Question: After updating to 'green lock' for some of my 'https' connections (domains hosted by me) has turned to be one with 'yellow triangle' on it.
When clicking for additional details, it returns the following :

The certificates are up to date and valid until late and shown correctly (green) in all other browsers including Chrome up until version '38'.
There is nothing that was tweaked/changed recently, neither on Apache server nor SSL certificates.
Something has been changed on Chrome but and ?
How do I to prevent possible problems?
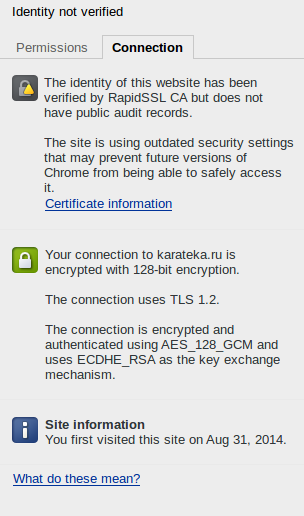
Answer: Google recently made an announcement, in stark contrast to Microsoft's plan, that they are implementing their own SHA-1 sunsetting timeline, which will begin on September 26th 2014.
First, let's understand what SHA-1 does. Both SHA-1 and its successor, SHA-2, are specific types of signing algorithms. Signing algorithms are used as part of the identity validation role that SSL certificates perform. They are mathematical functions (referred to as a "hash") which, when performed, should calculate a persistent and unique value for each file. So, for instance, the Word doc this text is stored in has a unique SHA-1 hash value. If I change a single part of this file - add an extra period somewhere, change a letter, etc. - it will produce a different SHA-1 hash value.
When a certificate is downloaded from a server to the client's browser, a hash is taken of it. The type of hash taken (SHA-1, SHA-2, MD5, etc.) depends on how the certificate is signed. The hash calculated by the browser is compared to the hash value provided by the server, which has been verified by the Certificate Authority (CA) at the time of issuance. If they match, the identity of the certificate and server are verified.
Google's policy involves three distinct steps, the first beginning on . On this date, only customers with SHA-1 signed certificates expiring in 2017 are affected. However, the amount of affected certificates , and again in Q1 2015. The full details on what certificates are affected is in the below section, "The Nitty Gritty."
Certificates are affected if they meet the any of the following criteria:
- - -
SHA-1 signed certificates expiring on or after January 1st, 2017 will be treated as "secure, but with minor errors" and will receive the yellow triangle padlock.

SHA-1 signed certificates expiring on or after June 1st, 2016 to December 31st, 2016 are treated as above. Certificates expiring after January 1st, 2017 are treated as "neutral, lacking security." These certificates will receive a blank page icon, as seen with HTTP sessions.

SHA-1 signed certificates expiring on or after January 1st, 2016 to December 31st, 2016 will continue to be treated as "secure, but with minor errors. "SHA-1 signed certificates that expire on or after January 1st, 2017 are treated as "affirmatively insecure." This will be identified by the red "X".

---
Affected certificates can be fixed by reissuing (There are no situations where anything other than a reissue is needed). Our partner CAs have sped up their implementation of SHA-2 compatible infrastructure due to Google's new policy.
If your certificate is SHA-1, you need to perform the following:
1. A reissue of your certificate to SHA-2
In addition to the step above, you probably also need to:
1. Install newly available SHA-2 Intermediate Certificates.
If your certificate was SHA-1, most likely . When you reissue the certificate it will be signed by the SHA-2 Intermediate, which must also be installed to your server. These will either be provided or linked to you when you receive your new certificate.
> <URL>